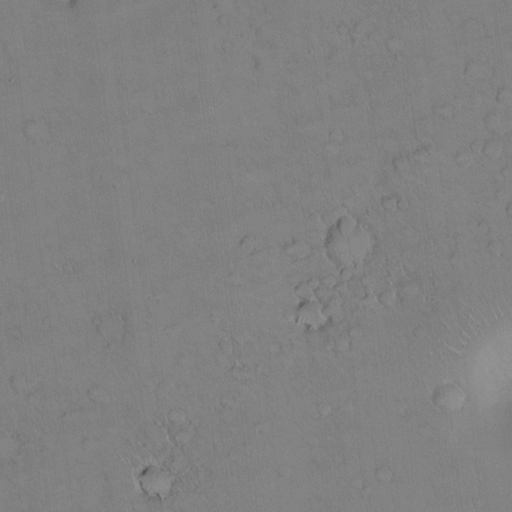
Classes present: Background, Cone